Question:
How can I show the last character? ie. "i" in a circle.
One way is to put image, but is there an alternate way like "Unicode" in XML or TextView with background circle or some other way?
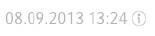
Answer: In unicode, it's <URL> i, XML '&#9432;'.